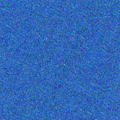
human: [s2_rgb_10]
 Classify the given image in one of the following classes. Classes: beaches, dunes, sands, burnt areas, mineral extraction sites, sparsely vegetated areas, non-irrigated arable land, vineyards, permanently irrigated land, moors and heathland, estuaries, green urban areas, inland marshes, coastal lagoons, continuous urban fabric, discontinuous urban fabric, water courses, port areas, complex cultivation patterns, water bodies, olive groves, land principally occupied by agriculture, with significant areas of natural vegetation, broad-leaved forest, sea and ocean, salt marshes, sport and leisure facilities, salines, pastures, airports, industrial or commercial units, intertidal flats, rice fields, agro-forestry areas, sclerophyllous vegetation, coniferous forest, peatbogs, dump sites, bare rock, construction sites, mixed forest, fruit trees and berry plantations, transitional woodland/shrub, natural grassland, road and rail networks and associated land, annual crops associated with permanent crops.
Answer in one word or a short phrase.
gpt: sea and ocean